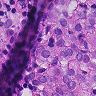
Metastatic tissue present: yes